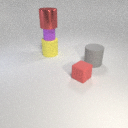
large red metal cylinder above large yellow rubber cylinder